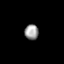
Tissue: prostate
Cell type: Epithelial cells
Senescence score: 0.3254
Nuclear area (px): 207
Mean DAPI intensity: 154.778